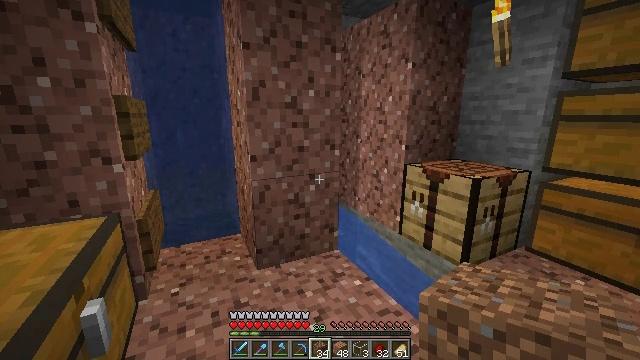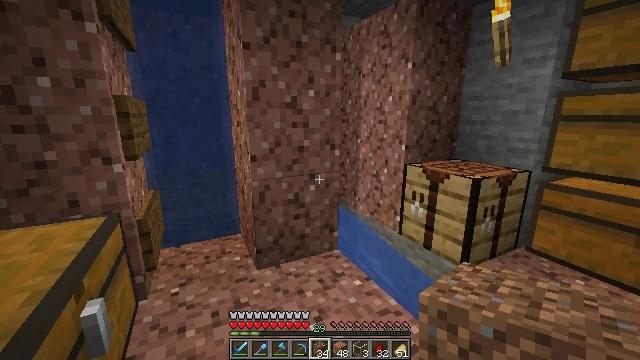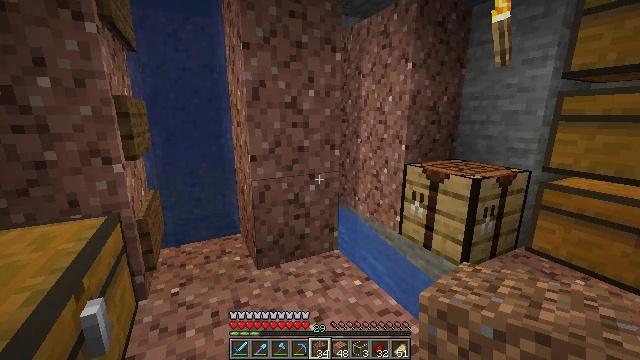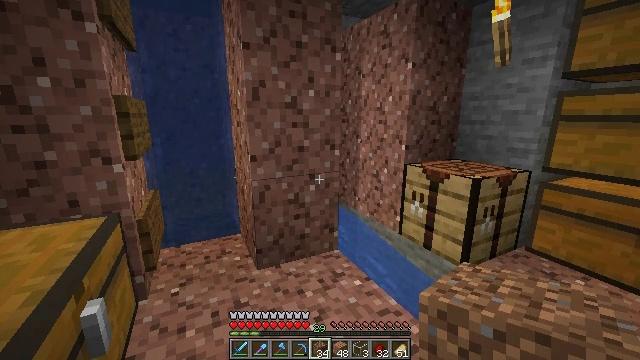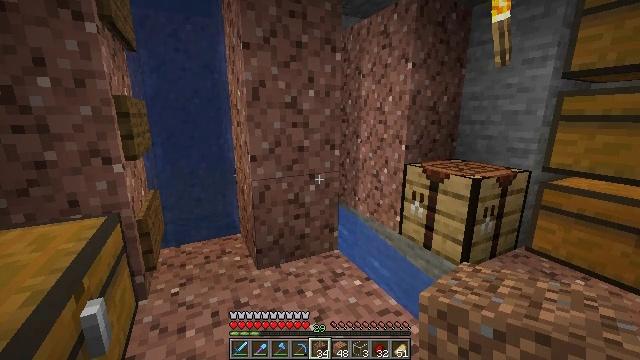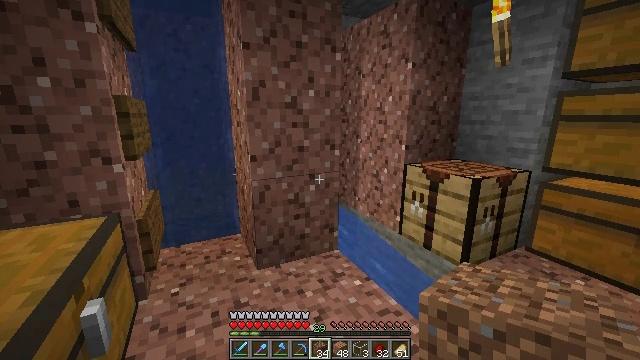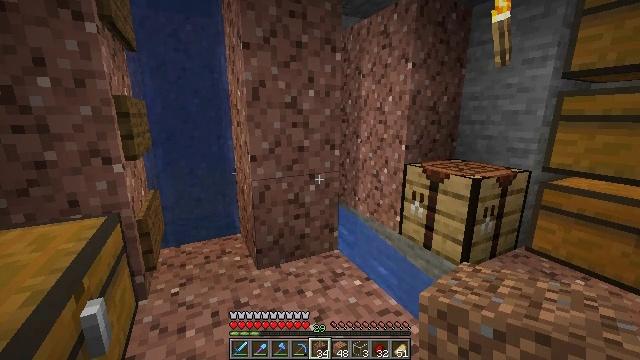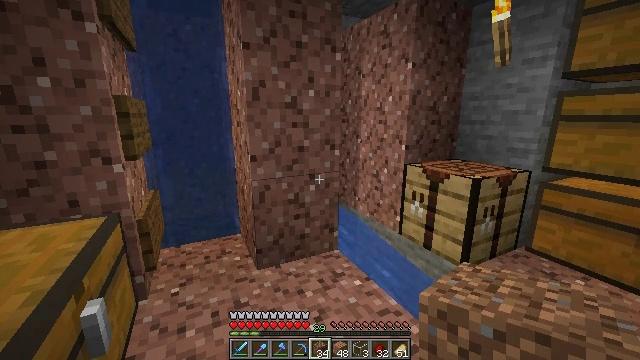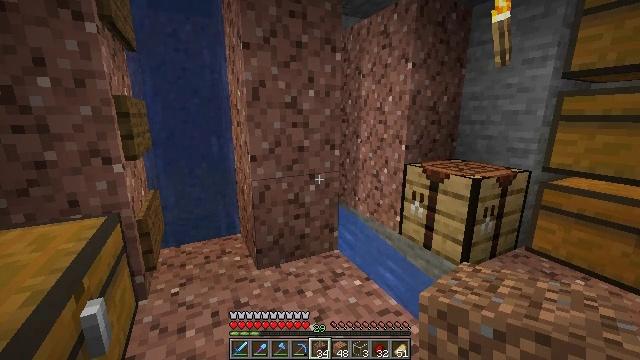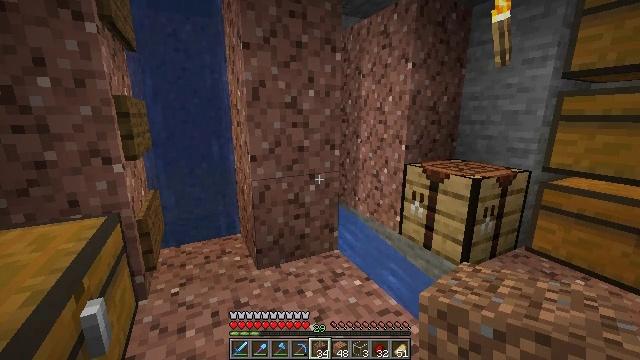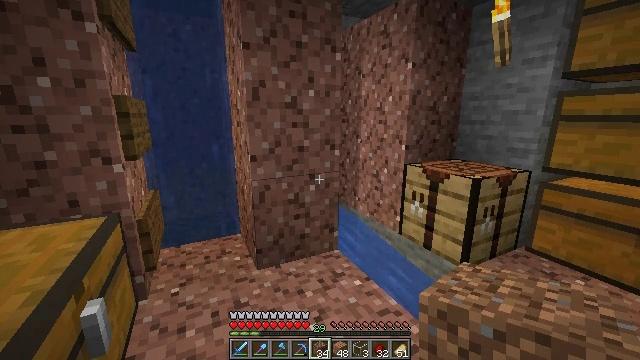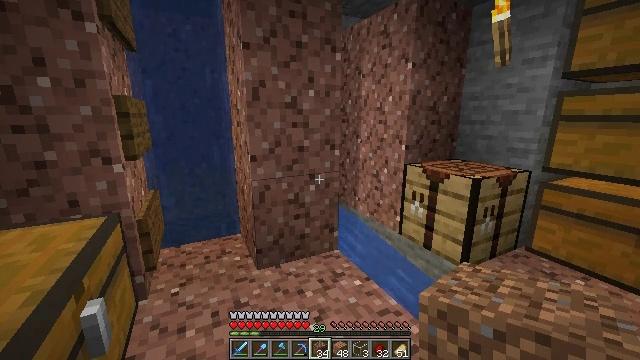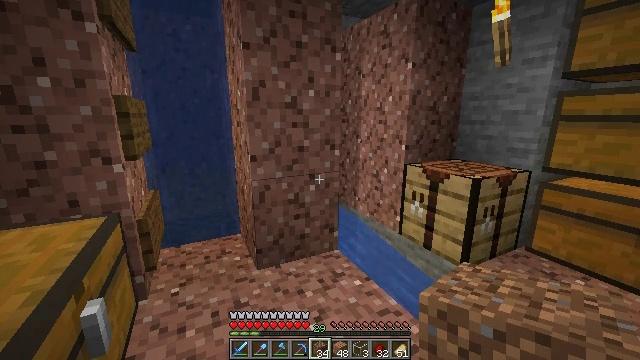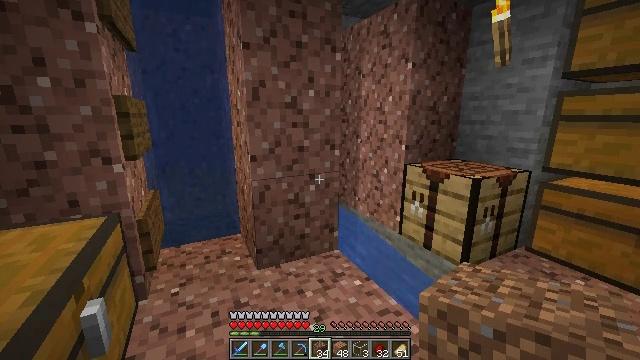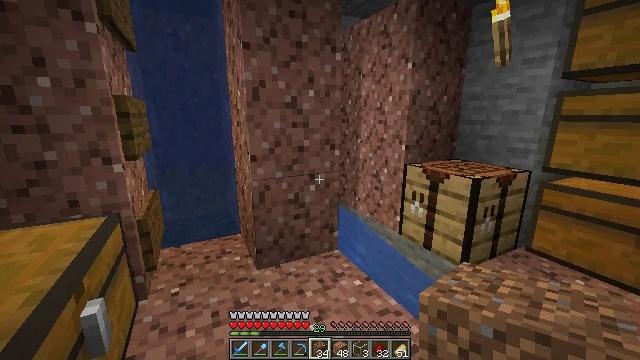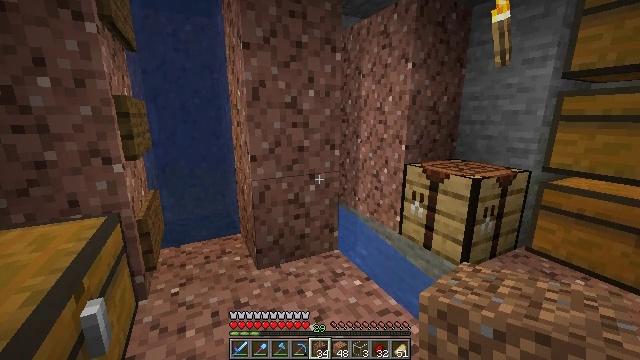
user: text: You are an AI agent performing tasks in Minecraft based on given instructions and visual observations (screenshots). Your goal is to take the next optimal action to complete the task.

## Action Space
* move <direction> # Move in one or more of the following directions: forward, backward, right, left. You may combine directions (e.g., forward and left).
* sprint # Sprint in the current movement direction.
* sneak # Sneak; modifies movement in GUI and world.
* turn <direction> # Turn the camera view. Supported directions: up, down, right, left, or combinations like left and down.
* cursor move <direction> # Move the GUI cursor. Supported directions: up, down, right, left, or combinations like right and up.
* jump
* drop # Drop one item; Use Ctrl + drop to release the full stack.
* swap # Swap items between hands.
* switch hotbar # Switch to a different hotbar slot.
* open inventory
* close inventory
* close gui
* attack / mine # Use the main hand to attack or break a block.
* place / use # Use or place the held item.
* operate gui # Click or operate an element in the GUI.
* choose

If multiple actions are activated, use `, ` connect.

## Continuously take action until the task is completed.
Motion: motion action
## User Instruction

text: Use gold ingots to create a golden helmet.
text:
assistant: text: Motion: no_op
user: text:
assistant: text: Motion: no_op
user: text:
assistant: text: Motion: no_op
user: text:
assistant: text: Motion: no_op
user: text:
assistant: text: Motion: no_op
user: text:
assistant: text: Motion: no_op
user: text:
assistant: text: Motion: no_op
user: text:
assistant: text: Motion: no_op
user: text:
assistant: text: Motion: no_op
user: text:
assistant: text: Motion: no_op
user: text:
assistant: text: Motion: no_op
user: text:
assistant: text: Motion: no_op
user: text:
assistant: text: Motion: no_op
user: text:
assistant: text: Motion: no_op
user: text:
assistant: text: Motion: no_op
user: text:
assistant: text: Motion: no_op
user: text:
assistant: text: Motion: no_op
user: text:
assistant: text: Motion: no_op
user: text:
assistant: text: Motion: no_op
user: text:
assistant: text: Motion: no_op
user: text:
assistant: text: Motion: no_op
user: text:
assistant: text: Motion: no_op
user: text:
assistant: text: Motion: no_op
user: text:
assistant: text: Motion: no_op
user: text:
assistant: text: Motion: no_op
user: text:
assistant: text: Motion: no_op
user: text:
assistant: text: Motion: no_op
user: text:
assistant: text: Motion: no_op
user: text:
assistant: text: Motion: no_op
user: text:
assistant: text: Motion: no_op